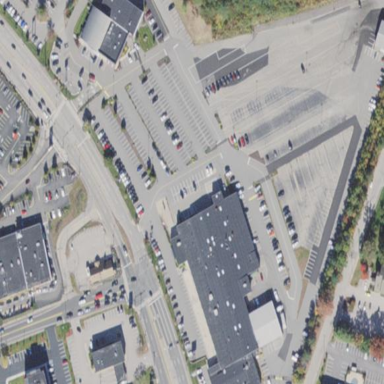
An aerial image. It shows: Car shop building.